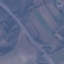
Land use / land cover: Highway